Question: I'm having trouble trying to adjust my buttons positions. I want to add a padding-top thing but they don't move! I've tried a lot of things so any help is very welcome!
Also I don't know why I have to use 'cols: 2' so many times for them to be side by side...
I'm adding a photo of how it is:

this is my kv file:
'''
GridLayout:
cols: 2
EvidenceButton
UploadFileButton
<EvidenceButton>:
cols: 2
MDFillRoundFlatButton:
text: 'Button 1'
size: 150, 45
size_hint: None, None
font_size: '16dp'
text_color: 1, 1, 1, 1
md_bg_color: app.theme_cls.primary_color
<UploadFileButton>:
cols: 2
MDRoundFlatIconButton:
text: 'Button 2'
size: 150, 45
size_hint: None, None
font_size: '16dp'
text_color: 1, 1, 1, 1
md_bg_color: app.theme_cls.primary_color
'''
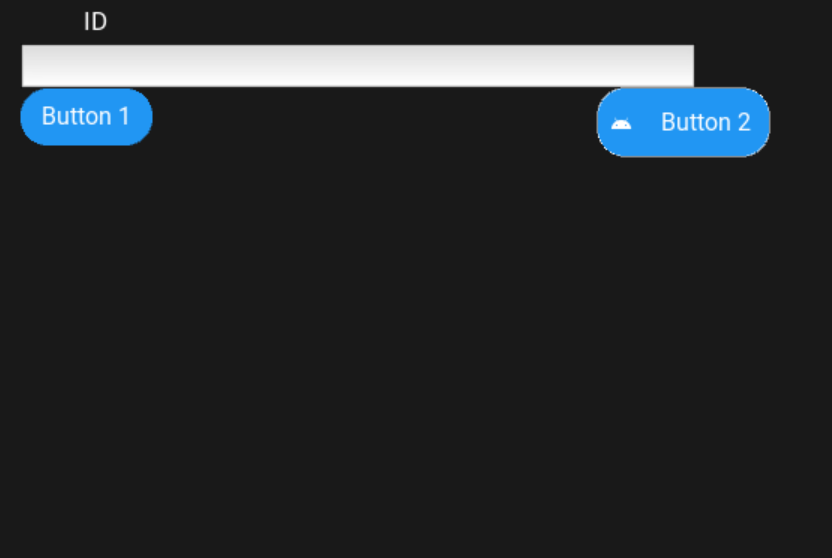
Answer: '''
from kivy.lang import Builder
from kivymd.app import MDApp
KV = '''
MDScreen:
MDBoxLayout
orientation: "vertical"
spacing: "12dp"
padding: "12dp"
adaptive_height: True
pos_hint: {"top": 1}
MDTextFieldRect:
size_hint: None, None
size: button_box.width, "36dp"
MDBoxLayout:
id: button_box
adaptive_size: True
spacing: "12dp"
MDRoundFlatIconButton:
text: "MDRoundFlatIconButton"
MDRoundFlatIconButton:
text: "MDRoundFlatIconButton"
'''
class Example(MDApp):
def build(self):
return Builder.load_string(KV)
Example().run()
'''